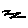
Label: zigzag